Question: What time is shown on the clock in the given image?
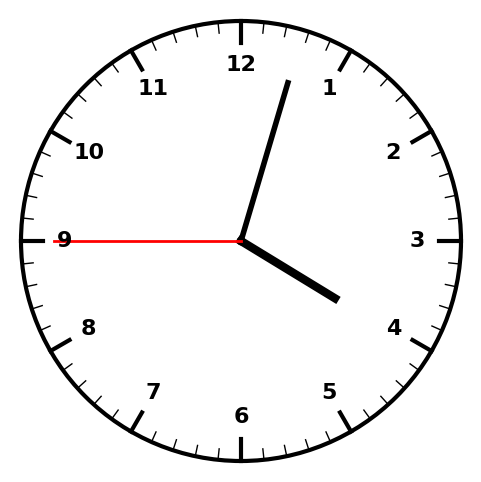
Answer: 04:02:45